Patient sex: F
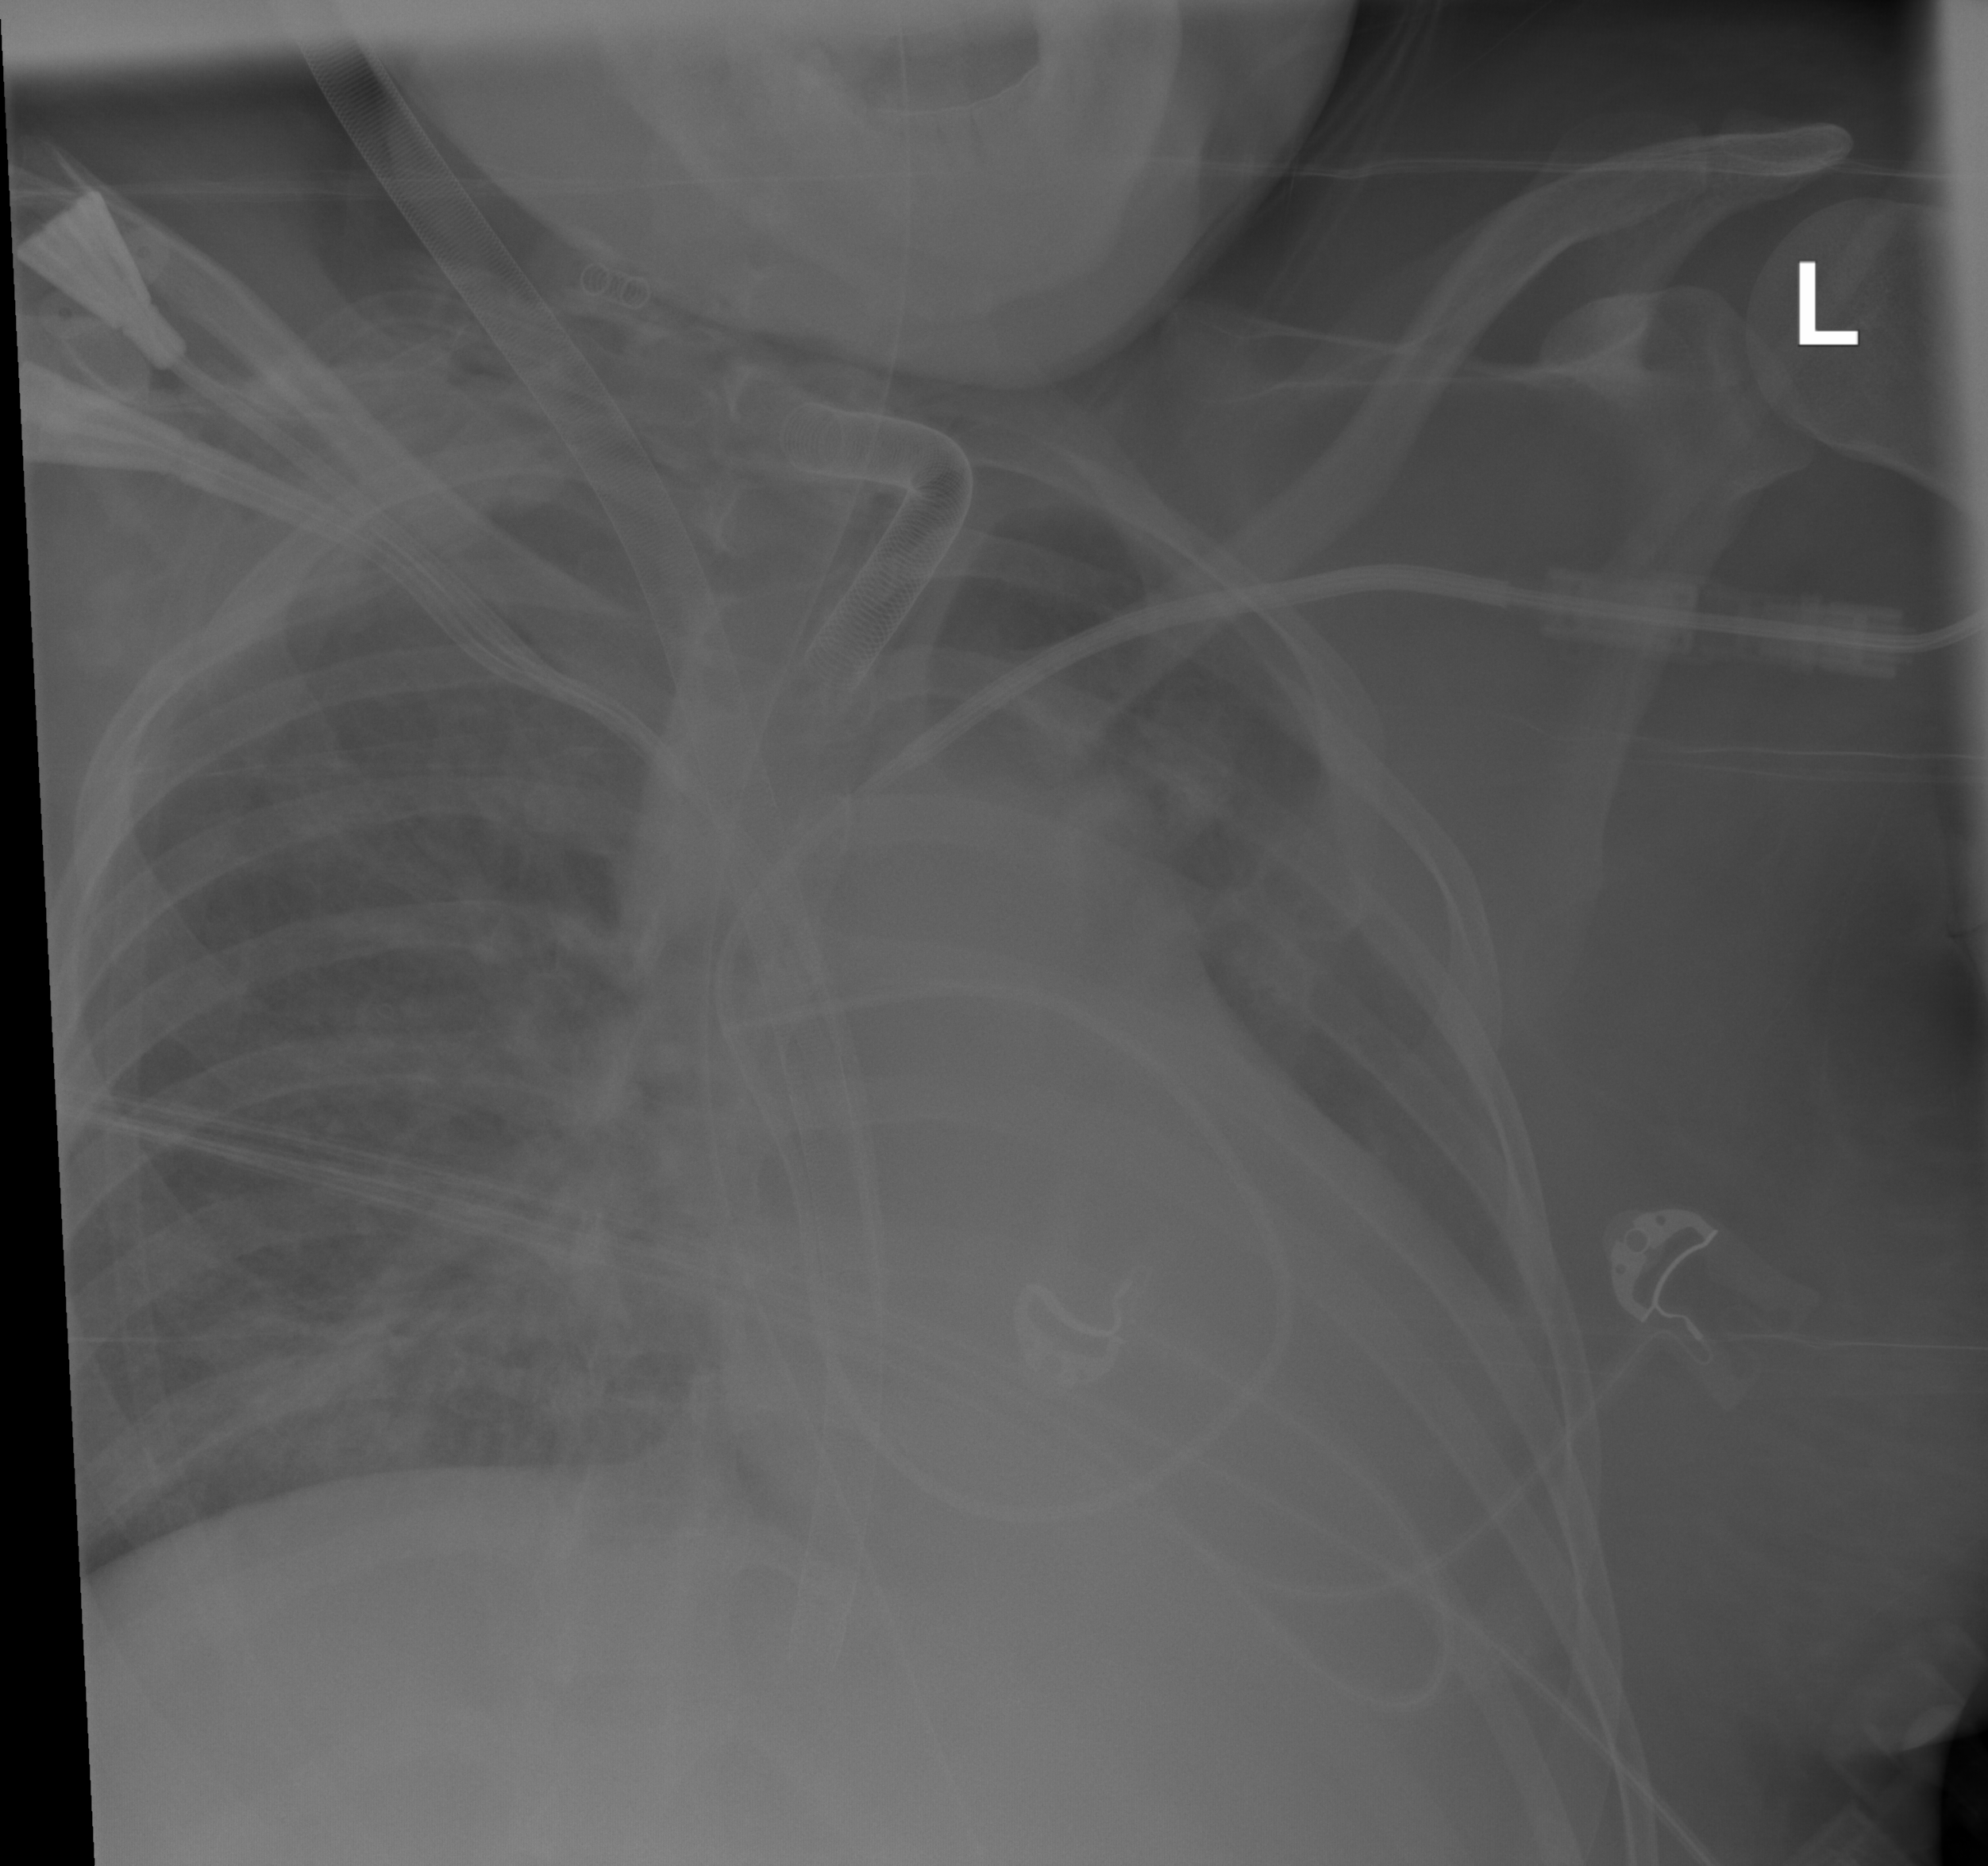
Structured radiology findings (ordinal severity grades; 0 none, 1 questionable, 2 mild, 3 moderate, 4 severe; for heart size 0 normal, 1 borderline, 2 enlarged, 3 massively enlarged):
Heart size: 1
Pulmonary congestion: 2
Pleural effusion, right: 0
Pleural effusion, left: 0
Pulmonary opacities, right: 2
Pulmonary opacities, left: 2
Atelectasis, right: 2
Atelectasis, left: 0